Chest X-ray. View position: PA
Patient age: 53
Patient sex: M
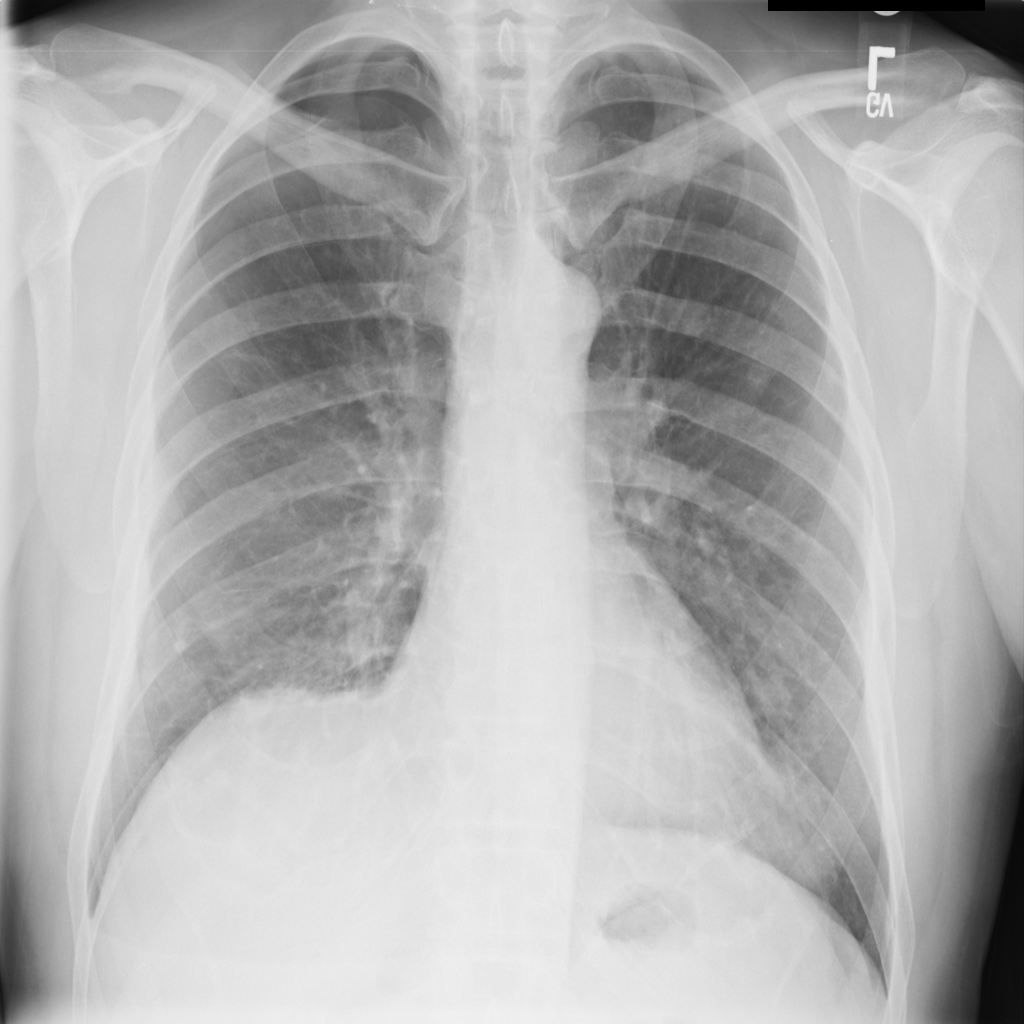
Finding: Pneumothorax